Question: I want to test if a (a polygon vertex normal actually) . The polygon winds CW, edges goes from A (filled circle) to B (stroked circle). I have these normals a a result of preliminary calculations, now I want to test their facing.

Like this. Gray normals should be invalid while green normals should be validated. Probably I could do it by calculating angles, then simply compare them, but I really want to spare trigonometric calls here.
Is there any cheap method that compare only the "slopes" somehow?
Something like this Bryce Boe CCW algorithm in this <URL>
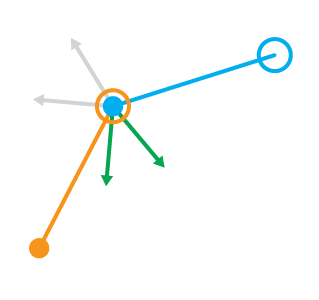
Answer: If you take the normal vector together with the vector formed by the two points of the segment (tail to head is clockwise), then to get from the segment vector to the normal you have to move counter clockwise. Call the normal N and the segment vector S, the counter-clockwise check becomes:
'''
if(cross(S, N) > 0)
// Bad
else
// Good
'''
The cross product is computed this way:
'''
int cross(Vector p, Vector q)
{ return (p.x*q.y - p.y*q.x);
}
'''
So if the normal is N = (0, 1) and S = (1, 0), the cross product gives 1*1 - 0*0 = 1 > 0 and this tells you that the normal is pointing out.